Question: this is my first time trying to use github so please bear with me..
Currently, I am managing my project through tortoise SVN.
I have created a repository on github and tried to uploaded a readme file through instructions given on github help
Iam tryin to import existing svn project to github repository and its giving me errors.
Since Iam new to github, I am unable to figure it out...
any idea????

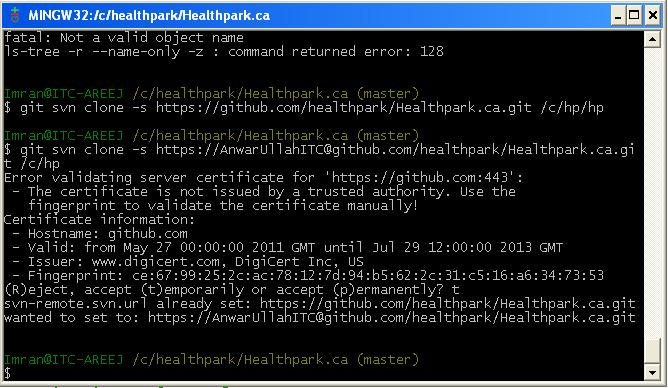
Answer: Before debugging the certificate validation error, please note that the <URL> mentions:
> git-svn can be used to import as well. Note that there may be issues if you have branches or tags (they won't be imported over). If you only have a trunk, like many svn repositories, this method should work for you without issue.First, be sure to create your repository on GitHub
'''
$ git svn clone -s SVN_REPO_URL LOCAL_DIR
$ cd LOCAL_DIR
$ git remote add origin git@github.com:GITHUB_USERNAME/REPO_NAME.git
$ git push origin master
'''
So the 'git svn clone -s SVN_REPO_URL LOCAL_DIR' command needs a 'SVN_REPO_URL' (as in "SVN", not Git)
<URL> is the name of a Git repo, not an SVN repo.